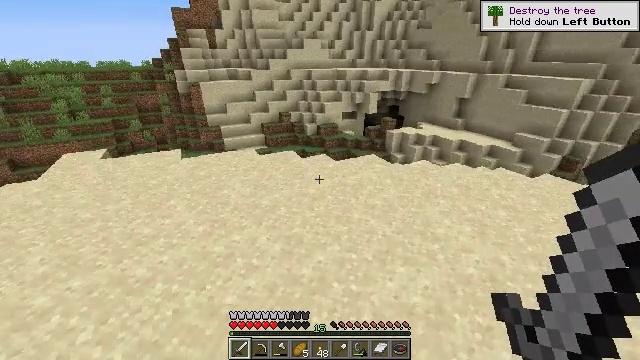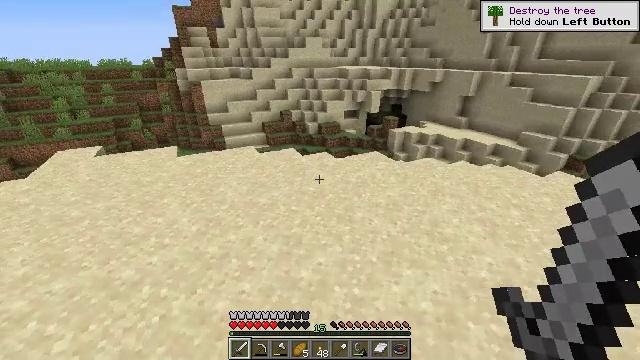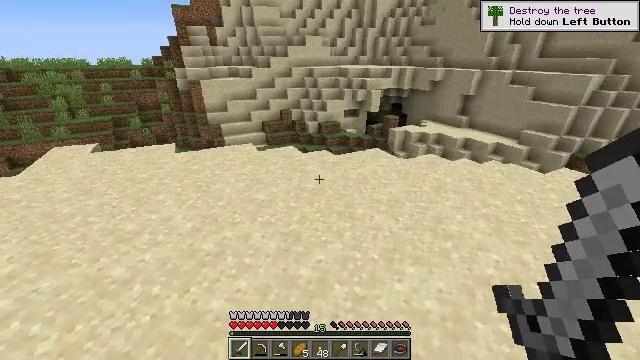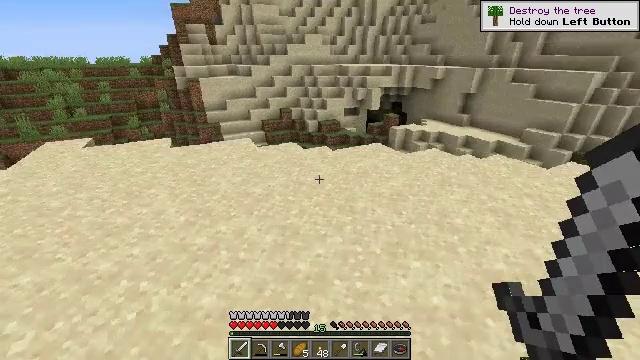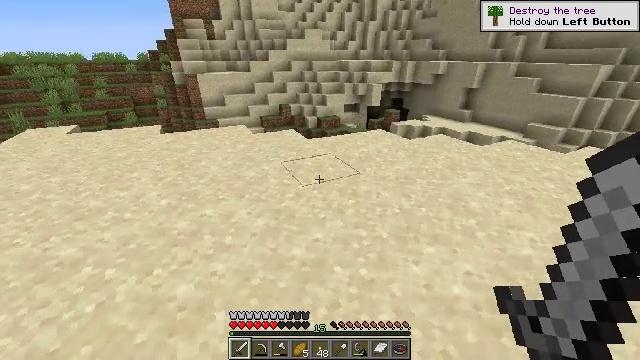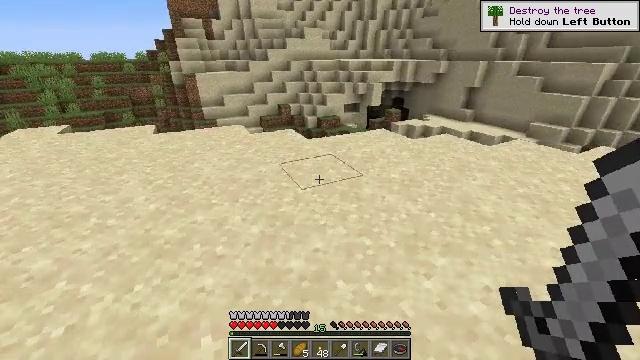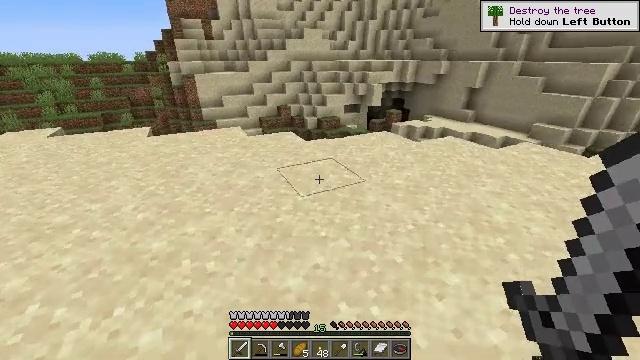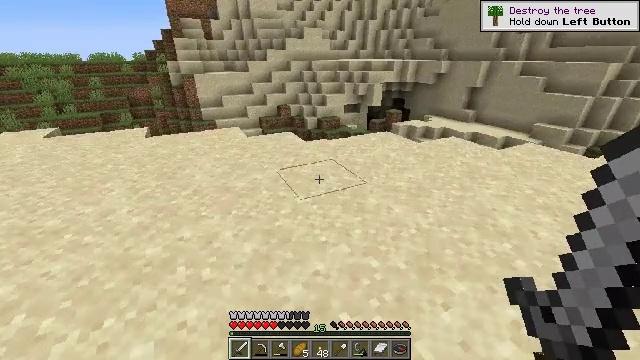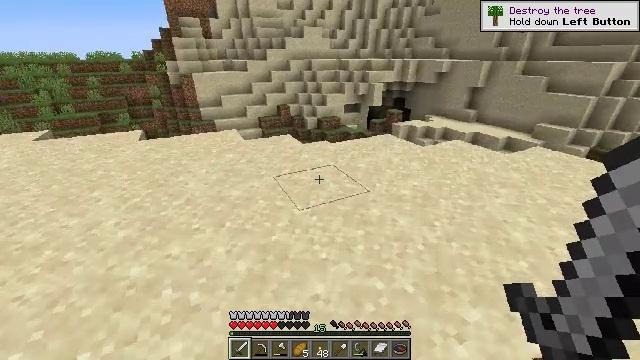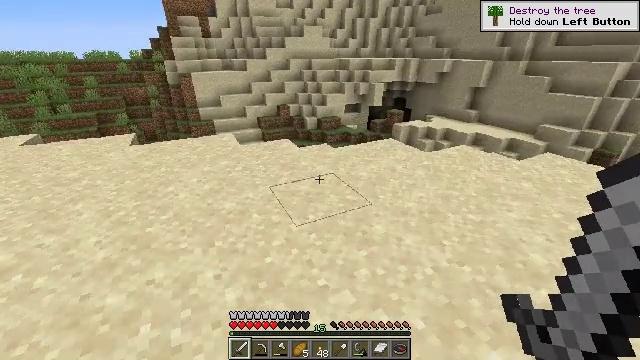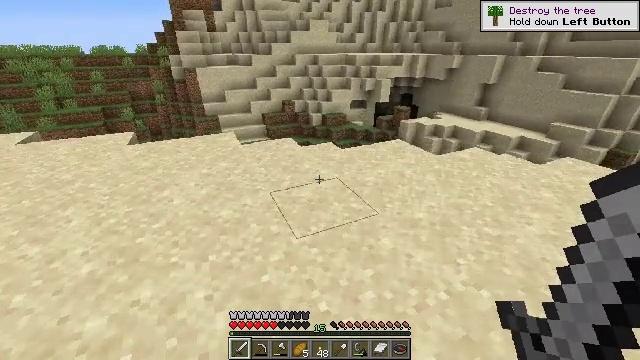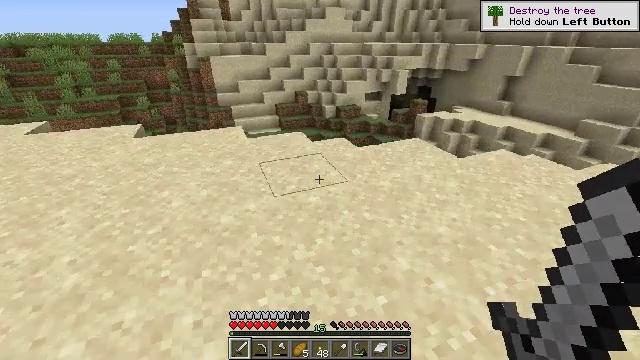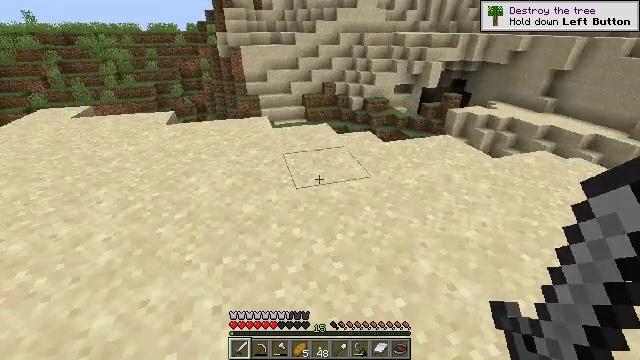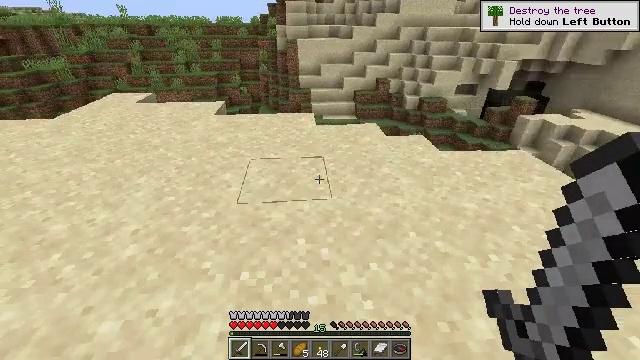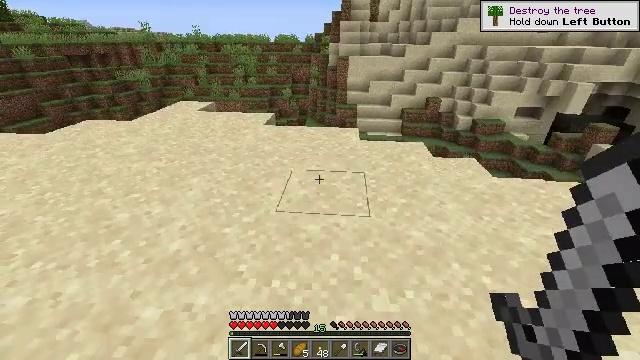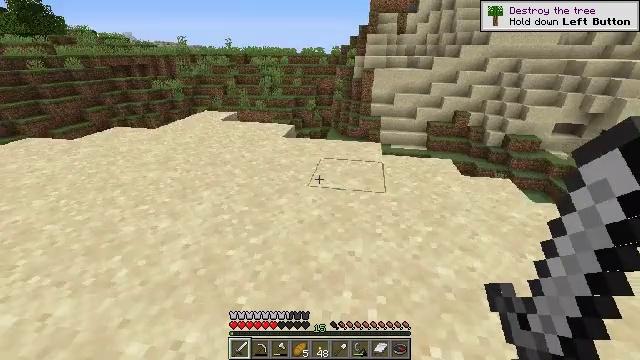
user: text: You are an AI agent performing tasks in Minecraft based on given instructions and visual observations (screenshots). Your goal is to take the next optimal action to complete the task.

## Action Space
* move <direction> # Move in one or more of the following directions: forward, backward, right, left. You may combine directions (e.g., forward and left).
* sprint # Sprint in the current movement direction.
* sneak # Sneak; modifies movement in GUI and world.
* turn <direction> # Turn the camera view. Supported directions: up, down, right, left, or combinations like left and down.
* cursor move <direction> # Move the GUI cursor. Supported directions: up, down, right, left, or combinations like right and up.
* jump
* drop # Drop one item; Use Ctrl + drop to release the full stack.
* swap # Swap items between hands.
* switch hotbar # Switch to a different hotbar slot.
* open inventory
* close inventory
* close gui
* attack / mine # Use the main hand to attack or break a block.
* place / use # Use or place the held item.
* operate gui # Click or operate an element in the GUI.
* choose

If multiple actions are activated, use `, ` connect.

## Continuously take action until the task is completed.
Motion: motion action
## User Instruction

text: Gather a dead bush.
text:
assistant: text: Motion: move forward
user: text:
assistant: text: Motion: move forward
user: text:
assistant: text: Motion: move forward
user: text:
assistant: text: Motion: move forward
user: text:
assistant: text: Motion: move forward
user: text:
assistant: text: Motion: move forward
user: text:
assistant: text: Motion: move forward
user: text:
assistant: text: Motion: move forward
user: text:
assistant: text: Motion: move forward
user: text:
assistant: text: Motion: move forward, turn left
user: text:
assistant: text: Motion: move forward, turn left and down
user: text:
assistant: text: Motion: move forward, turn left and down
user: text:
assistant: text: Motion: move forward, turn left and down
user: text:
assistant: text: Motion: move forward, turn left and up
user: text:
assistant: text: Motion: move forward, turn left and up
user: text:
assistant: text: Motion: move forward, turn left and up
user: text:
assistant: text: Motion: move forward
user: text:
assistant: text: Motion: move forward
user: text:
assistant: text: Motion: move forward
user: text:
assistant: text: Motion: move forward
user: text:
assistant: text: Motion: move forward
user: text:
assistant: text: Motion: move forward
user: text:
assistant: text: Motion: move forward, turn down
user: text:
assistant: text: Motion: move forward, turn down
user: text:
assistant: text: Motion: move forward, turn down
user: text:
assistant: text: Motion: move forward, turn left and down
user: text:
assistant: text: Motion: move forward, turn left and down
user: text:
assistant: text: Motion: move forward
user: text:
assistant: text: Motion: move forward, turn down
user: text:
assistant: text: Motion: move forward, turn down